六年级 · 立体几何学
 如下图，沿虚线切开，求切面的面积. (单位: cm)

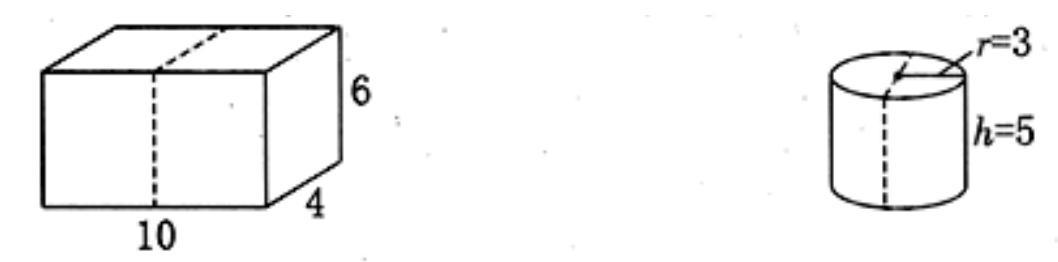
答案: $48 \mathrm{~cm}^{2} ; 60 \mathrm{~cm}^{2}$